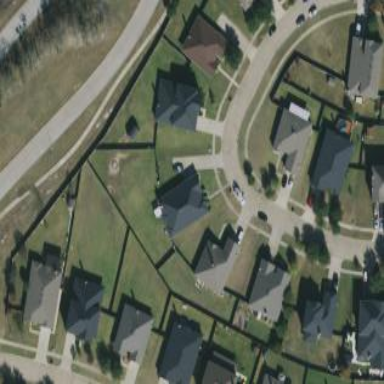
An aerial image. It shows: Residential area with individual plots.